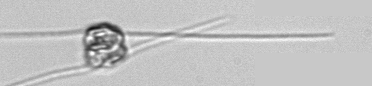
Label: Chaetoceros_danicus